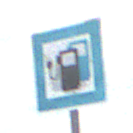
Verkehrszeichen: LadestationFuerElektrofahrzeuge
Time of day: MorningAfternoon
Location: Outdoor (Nature)
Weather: PartlyCloudy
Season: NotSpecified
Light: Natural